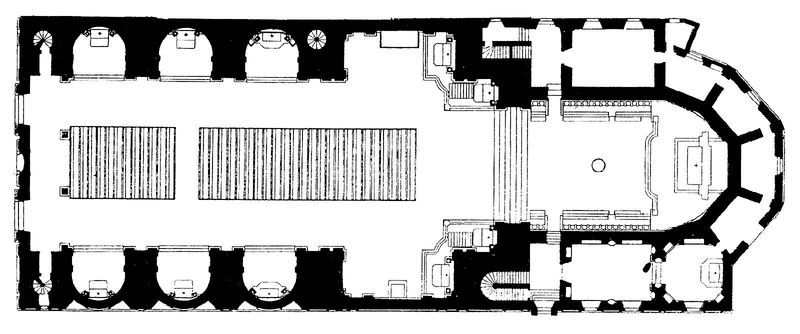
Titel: Jesuitenkirche St. Michael, München
Standort: München, St. Michael (EU - D - B)
Schlagwörter: weiß, fenster, schwarz, skizze, architektur, kirche, sitze, mauer, loge, treppe, treppen, gestühl, stufen, logen, eingang, gang, druck, entwurf, altar, bänke, hauptschiff, langhaus, altarraum, apsis, chor, kapelle, plan, wendeltreppe, bau, grundriss, bauwerk, nischen, apsiden, sitzreihen, altäre, chorgestühl, sitzreihe, abuwerk